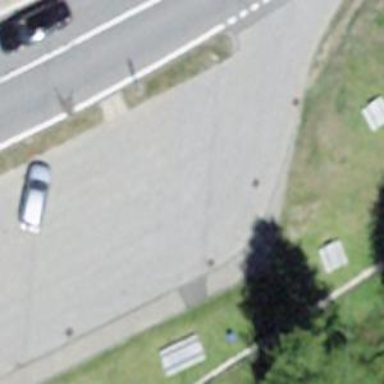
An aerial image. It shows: Parking aisle designated as service road.